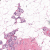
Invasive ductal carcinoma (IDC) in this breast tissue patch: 0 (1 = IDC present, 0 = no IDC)